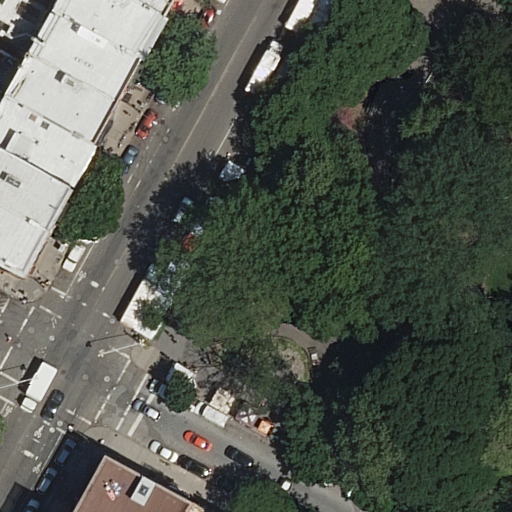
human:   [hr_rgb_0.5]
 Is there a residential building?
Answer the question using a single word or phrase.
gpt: yes

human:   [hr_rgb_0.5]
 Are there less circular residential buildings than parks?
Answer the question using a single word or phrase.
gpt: yes

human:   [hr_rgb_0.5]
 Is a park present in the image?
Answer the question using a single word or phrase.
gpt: yes

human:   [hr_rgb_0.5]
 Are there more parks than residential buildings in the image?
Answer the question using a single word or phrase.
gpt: no

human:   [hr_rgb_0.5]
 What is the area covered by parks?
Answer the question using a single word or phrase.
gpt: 5241m2

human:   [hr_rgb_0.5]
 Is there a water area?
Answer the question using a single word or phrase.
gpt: no

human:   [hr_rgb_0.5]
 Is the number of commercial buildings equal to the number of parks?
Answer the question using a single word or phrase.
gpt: no

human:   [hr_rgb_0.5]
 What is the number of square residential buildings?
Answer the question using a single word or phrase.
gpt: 0

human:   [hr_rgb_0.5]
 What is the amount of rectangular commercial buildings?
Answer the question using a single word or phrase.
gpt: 0

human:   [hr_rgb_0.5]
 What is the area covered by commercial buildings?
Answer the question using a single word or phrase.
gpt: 0m2

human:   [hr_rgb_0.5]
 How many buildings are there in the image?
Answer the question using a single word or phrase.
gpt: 9

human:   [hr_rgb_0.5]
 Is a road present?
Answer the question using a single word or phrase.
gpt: yes

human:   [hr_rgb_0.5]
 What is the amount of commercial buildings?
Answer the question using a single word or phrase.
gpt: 0

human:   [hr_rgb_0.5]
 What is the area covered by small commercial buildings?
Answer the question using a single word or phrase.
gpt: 0m2

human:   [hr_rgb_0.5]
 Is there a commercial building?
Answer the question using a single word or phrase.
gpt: no

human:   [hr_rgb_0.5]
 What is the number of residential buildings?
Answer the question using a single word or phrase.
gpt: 9

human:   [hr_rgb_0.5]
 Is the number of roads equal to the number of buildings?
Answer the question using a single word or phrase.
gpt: no

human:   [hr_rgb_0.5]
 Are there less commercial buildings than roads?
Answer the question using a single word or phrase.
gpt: yes

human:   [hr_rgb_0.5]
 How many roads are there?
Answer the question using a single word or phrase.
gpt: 11

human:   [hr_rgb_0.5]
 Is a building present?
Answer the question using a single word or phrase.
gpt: yes

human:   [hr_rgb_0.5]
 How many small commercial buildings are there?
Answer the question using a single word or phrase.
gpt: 0

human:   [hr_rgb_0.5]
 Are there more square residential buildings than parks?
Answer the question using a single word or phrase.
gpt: no

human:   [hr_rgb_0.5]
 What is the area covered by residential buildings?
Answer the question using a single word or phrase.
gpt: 1248m2

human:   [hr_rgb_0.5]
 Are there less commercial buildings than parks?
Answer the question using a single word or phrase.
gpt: yes

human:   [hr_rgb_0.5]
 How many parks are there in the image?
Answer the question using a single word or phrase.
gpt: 1

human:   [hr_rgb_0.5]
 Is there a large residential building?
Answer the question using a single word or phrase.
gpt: no

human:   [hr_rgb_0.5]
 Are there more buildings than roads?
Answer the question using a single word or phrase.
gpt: no

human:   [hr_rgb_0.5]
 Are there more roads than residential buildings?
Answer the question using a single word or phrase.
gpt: yes

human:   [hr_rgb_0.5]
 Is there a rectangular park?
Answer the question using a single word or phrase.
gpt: yes

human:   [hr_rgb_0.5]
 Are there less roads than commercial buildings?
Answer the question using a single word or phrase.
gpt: no

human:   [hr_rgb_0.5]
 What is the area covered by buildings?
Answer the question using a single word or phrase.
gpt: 1248m2

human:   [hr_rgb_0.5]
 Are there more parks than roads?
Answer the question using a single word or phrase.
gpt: no

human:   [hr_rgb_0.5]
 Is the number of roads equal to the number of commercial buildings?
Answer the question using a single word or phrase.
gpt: no

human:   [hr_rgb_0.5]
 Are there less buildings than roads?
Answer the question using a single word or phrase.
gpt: yes

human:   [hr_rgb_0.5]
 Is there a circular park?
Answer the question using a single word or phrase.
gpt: no

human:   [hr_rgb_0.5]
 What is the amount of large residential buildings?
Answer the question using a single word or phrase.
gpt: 0

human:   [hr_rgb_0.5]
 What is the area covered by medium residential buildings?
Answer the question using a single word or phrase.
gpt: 1150m2

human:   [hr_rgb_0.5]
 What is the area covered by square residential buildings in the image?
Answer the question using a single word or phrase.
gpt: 0m2

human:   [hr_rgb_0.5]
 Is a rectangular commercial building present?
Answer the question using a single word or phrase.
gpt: no

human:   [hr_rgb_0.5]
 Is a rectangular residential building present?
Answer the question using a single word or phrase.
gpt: yes

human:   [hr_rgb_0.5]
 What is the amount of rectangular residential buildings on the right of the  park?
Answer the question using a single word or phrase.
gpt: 0

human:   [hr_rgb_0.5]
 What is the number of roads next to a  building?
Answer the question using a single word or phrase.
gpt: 11

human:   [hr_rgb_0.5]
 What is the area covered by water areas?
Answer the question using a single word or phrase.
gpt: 0m2

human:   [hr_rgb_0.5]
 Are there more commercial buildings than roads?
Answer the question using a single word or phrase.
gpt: no

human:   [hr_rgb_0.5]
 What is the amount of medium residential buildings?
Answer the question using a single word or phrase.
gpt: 6

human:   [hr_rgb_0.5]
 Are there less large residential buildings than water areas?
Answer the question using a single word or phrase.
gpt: no

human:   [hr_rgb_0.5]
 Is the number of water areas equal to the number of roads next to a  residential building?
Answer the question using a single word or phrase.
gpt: no

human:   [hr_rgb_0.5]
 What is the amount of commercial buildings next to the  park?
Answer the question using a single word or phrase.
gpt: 0

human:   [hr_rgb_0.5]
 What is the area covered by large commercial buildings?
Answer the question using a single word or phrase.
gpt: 0m2

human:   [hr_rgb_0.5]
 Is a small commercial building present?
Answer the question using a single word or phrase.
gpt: no

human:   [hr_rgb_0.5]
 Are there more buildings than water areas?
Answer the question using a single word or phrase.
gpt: yes

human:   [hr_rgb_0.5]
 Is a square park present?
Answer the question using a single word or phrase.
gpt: no

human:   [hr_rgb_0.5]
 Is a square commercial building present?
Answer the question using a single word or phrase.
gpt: no

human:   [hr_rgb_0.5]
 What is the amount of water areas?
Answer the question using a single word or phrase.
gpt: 0

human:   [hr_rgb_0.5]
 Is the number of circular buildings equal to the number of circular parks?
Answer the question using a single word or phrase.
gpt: yes

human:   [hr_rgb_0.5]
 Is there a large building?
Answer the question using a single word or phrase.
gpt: no

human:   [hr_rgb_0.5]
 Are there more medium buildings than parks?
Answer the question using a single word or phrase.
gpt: yes

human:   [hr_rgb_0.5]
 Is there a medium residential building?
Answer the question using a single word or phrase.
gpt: yes

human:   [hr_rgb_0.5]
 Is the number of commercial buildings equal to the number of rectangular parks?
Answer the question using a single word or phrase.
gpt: no

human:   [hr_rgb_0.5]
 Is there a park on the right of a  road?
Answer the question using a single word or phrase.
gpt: yes

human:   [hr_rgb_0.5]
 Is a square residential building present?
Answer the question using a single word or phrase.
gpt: no

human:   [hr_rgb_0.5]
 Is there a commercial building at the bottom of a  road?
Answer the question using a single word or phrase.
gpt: no

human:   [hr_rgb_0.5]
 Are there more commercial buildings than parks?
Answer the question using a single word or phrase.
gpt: no

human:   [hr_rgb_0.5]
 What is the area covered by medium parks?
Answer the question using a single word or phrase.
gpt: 0m2